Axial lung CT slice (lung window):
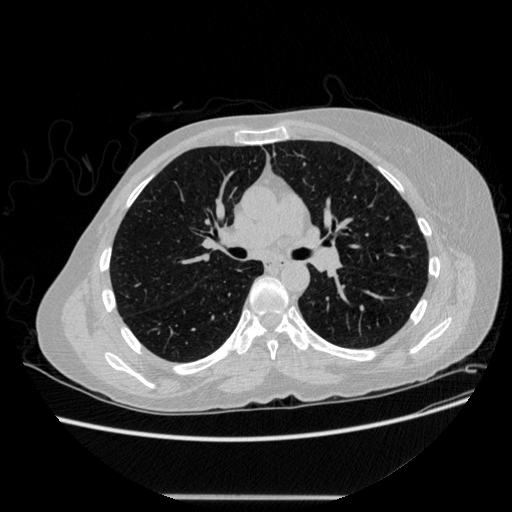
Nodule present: no